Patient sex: M
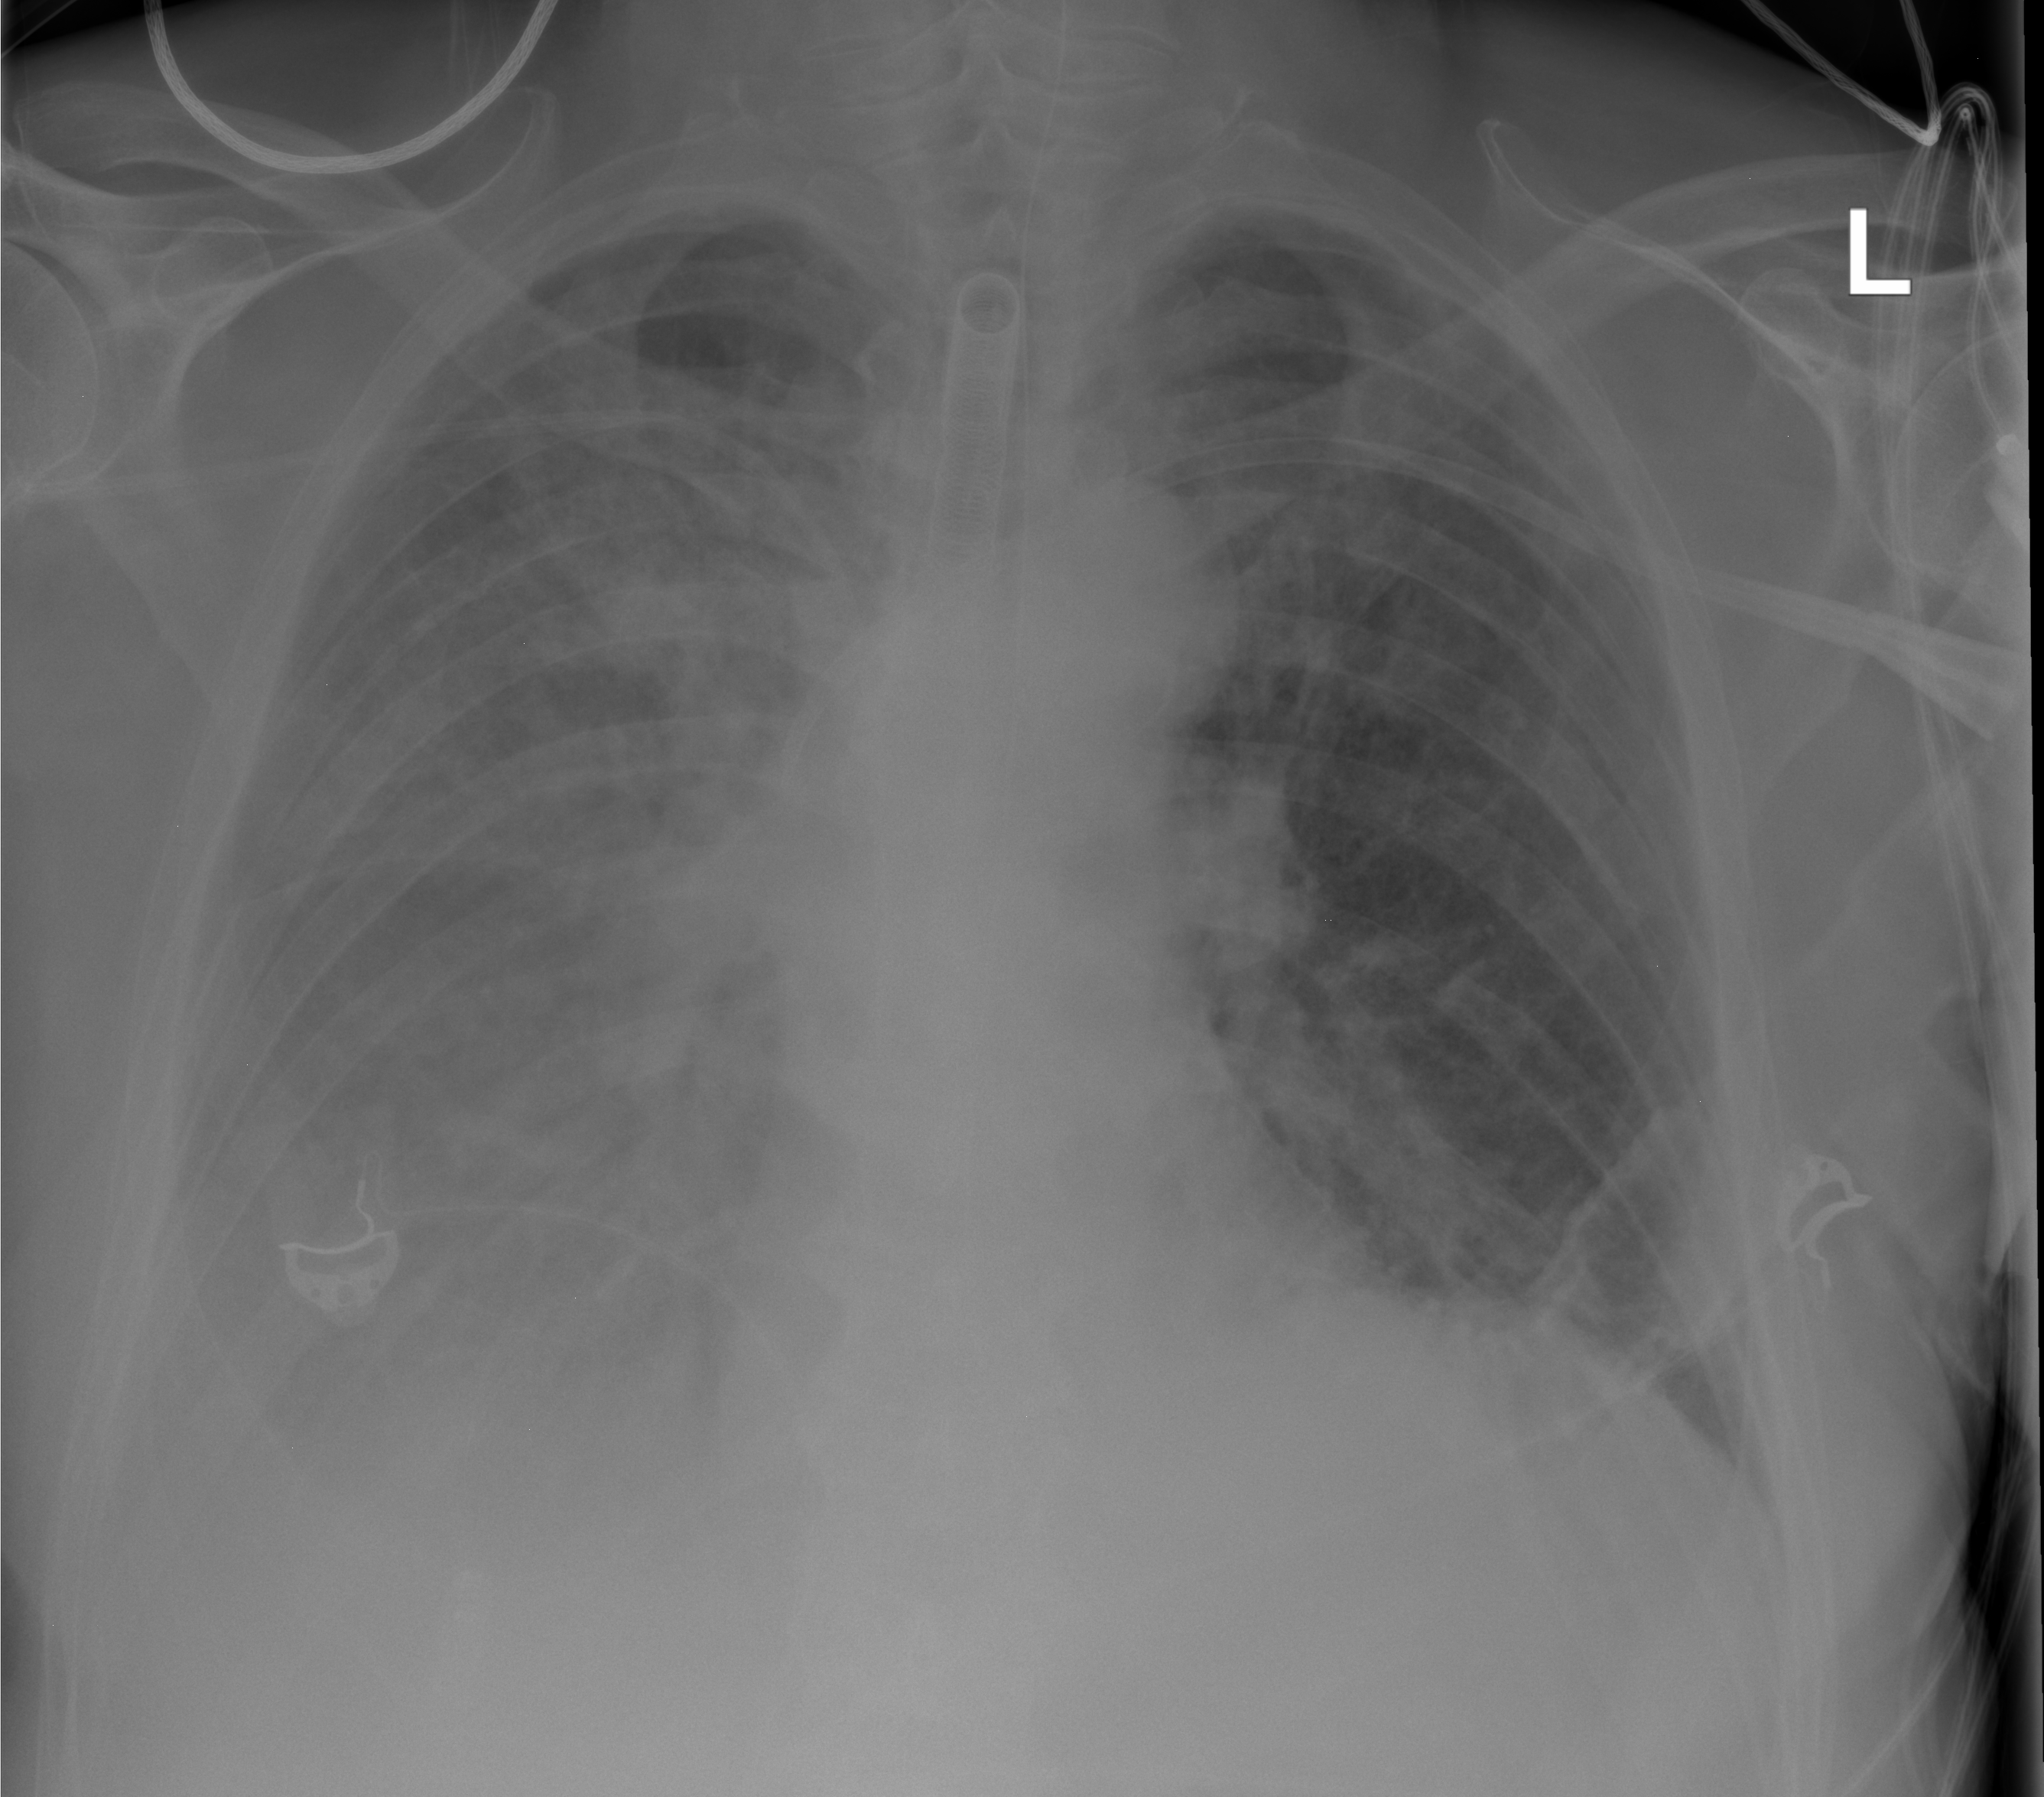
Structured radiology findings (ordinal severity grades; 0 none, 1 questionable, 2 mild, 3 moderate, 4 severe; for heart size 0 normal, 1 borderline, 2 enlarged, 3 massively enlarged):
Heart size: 0
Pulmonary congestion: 2
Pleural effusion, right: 2
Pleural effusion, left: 0
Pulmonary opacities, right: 2
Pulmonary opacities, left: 2
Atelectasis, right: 3
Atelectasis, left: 0